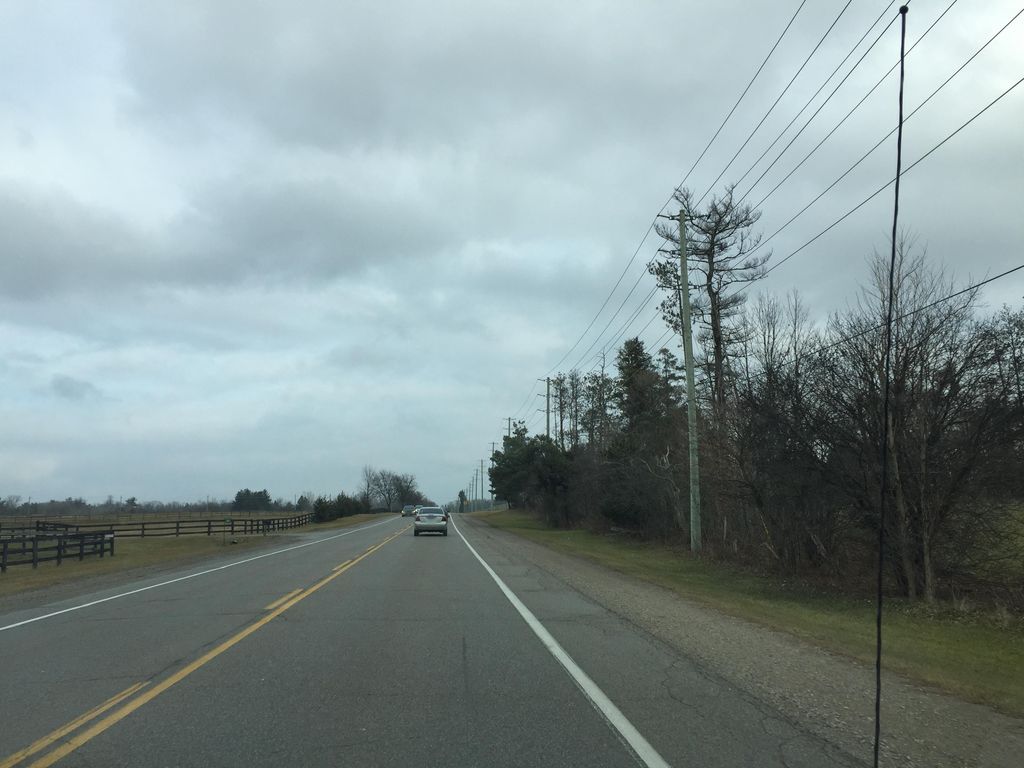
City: kitchener-waterloo